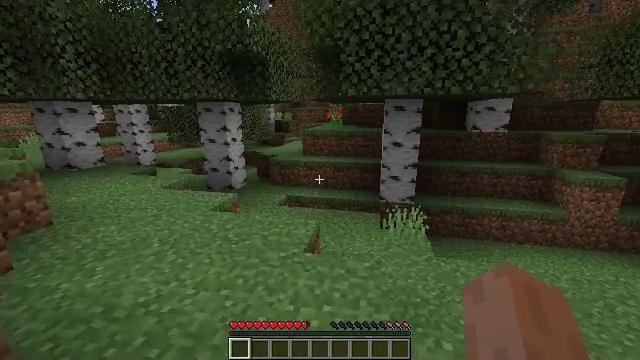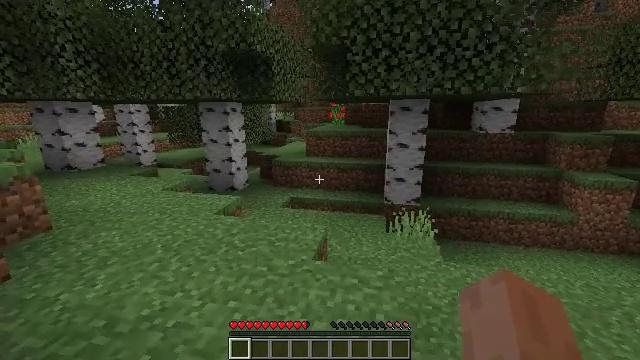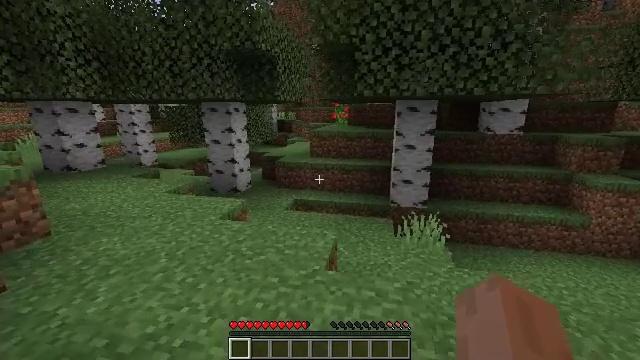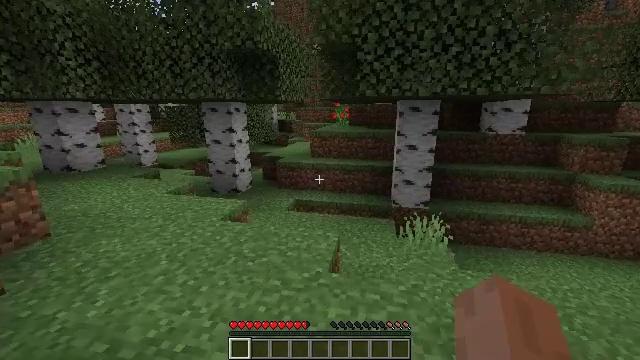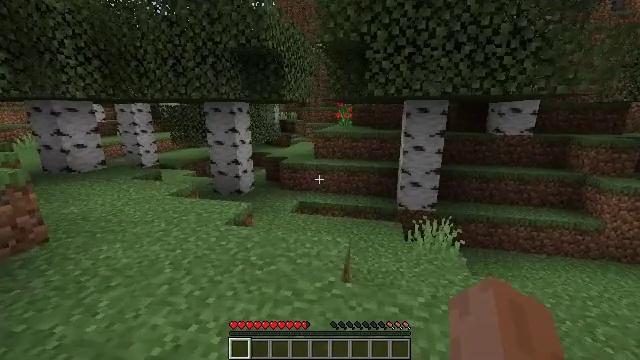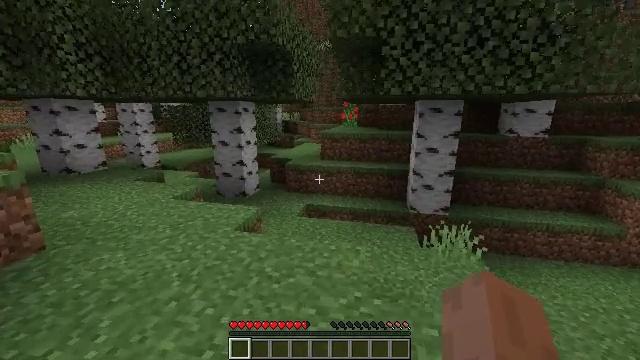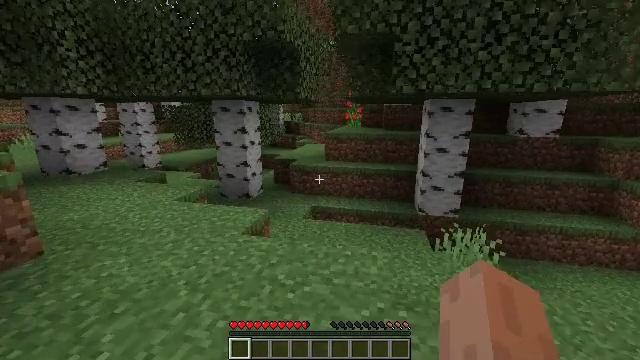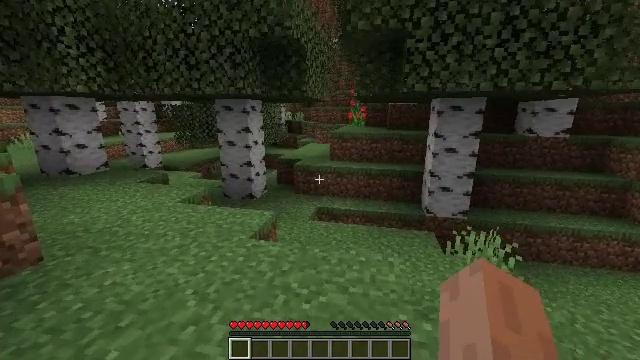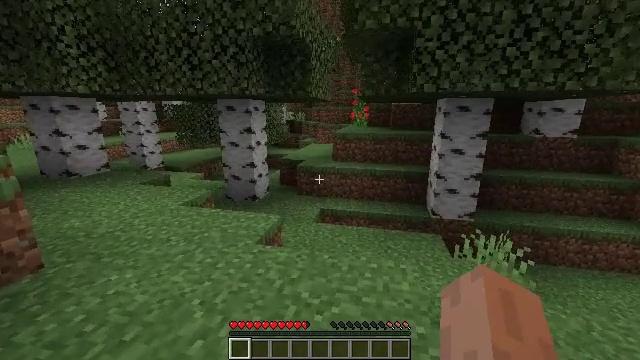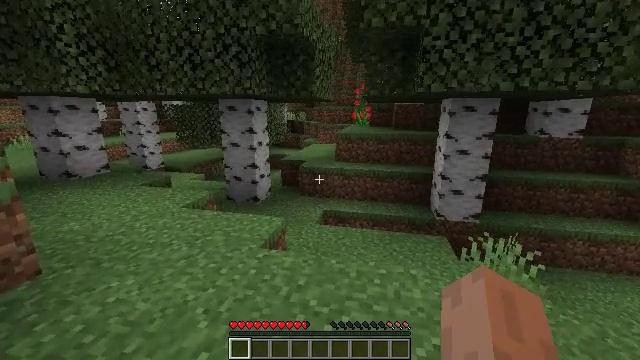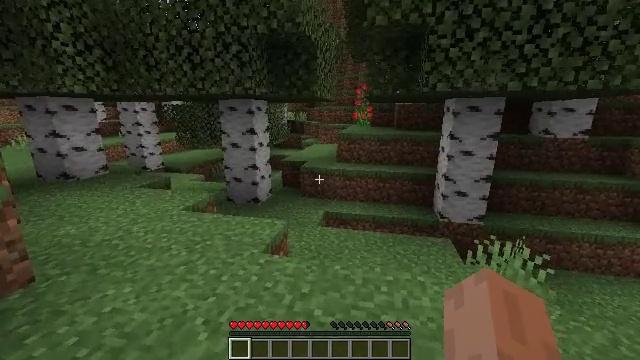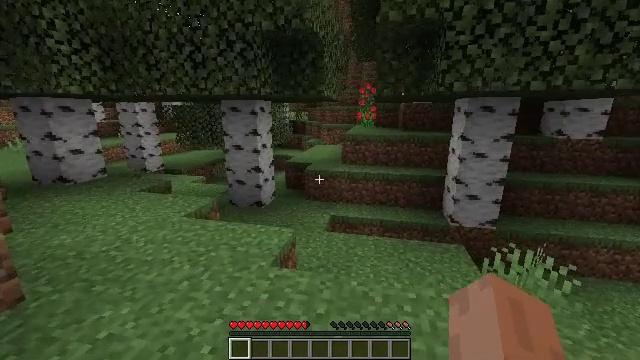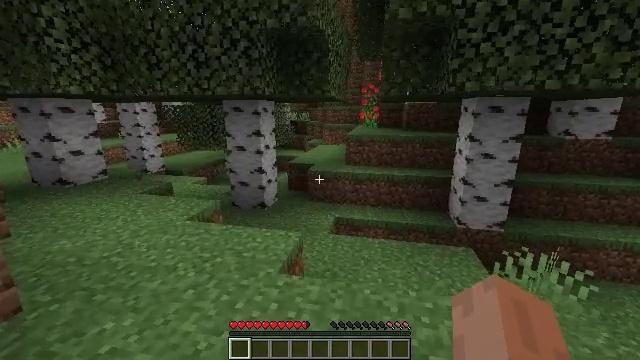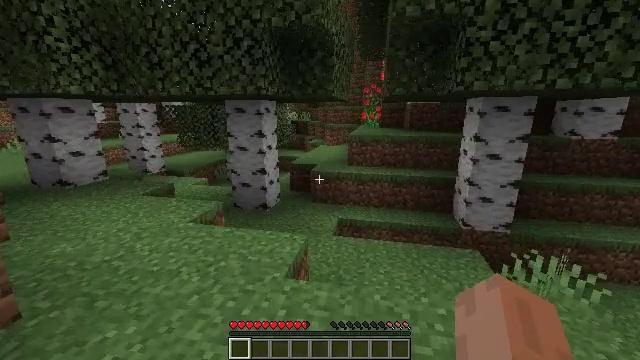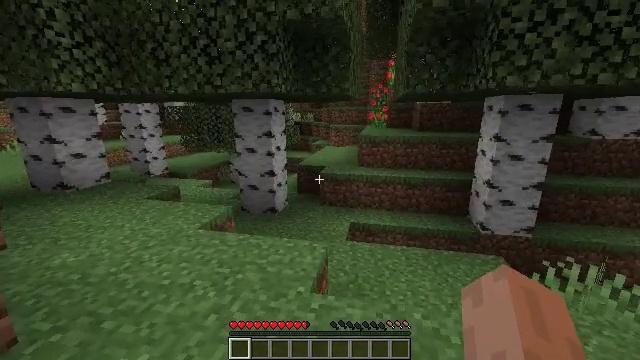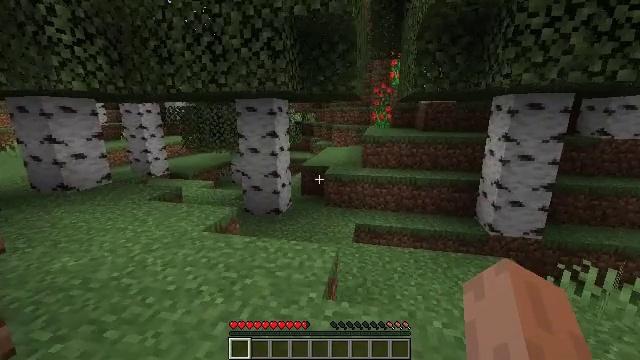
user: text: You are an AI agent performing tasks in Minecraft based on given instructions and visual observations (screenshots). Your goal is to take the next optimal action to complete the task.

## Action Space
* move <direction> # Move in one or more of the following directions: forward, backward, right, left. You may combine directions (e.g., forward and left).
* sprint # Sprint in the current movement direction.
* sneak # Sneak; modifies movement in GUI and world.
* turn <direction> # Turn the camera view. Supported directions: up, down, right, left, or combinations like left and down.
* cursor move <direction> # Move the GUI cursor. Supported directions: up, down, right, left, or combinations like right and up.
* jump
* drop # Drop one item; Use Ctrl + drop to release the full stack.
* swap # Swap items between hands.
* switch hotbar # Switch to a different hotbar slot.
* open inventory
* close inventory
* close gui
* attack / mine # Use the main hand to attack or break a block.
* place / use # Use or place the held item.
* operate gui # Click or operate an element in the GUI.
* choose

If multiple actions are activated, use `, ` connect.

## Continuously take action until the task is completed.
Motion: motion action
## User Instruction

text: Mine the peony flower from the ground.
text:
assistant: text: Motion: move forward and move left
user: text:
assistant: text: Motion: move forward and move left
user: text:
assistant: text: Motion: move forward and move left
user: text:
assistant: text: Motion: move forward and move left
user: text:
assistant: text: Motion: move forward and move left
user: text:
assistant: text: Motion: move forward and move left
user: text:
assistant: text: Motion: move forward and move left
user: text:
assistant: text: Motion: move forward and move left
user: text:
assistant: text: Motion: move forward and move left
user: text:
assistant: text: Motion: move forward and move left
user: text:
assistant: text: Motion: move forward and move left
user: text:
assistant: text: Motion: move forward and move left
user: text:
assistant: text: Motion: move forward and move left
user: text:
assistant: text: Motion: move forward and move left
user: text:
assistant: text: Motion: move forward and move left
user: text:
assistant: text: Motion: move forward and move left
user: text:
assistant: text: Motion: move forward and move left
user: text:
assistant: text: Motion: move forward and move left
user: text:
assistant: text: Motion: move forward and move left
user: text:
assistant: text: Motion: move forward and move left
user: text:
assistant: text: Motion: move forward and move left
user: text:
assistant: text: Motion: move forward and move left
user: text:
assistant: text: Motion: move forward and move left
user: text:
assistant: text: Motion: move forward and move left
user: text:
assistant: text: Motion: move forward and move left
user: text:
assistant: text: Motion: move forward and move left
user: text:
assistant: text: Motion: move forward and move left
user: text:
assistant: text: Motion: move forward and move left
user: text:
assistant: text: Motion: move forward and move left
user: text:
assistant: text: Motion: move forward and move left